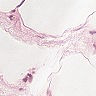
Metastatic tissue present: no